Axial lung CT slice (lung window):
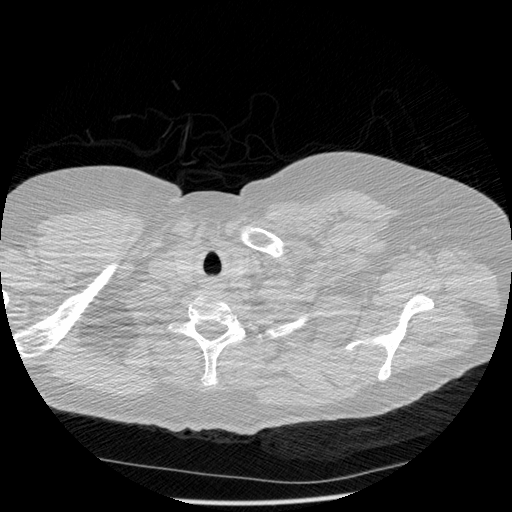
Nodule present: no